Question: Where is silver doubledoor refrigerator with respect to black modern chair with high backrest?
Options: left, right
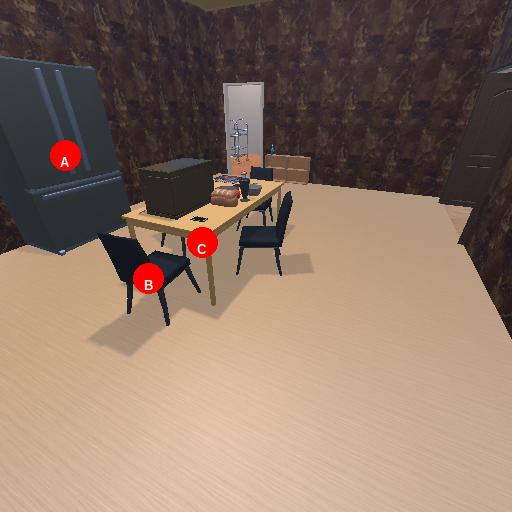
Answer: left